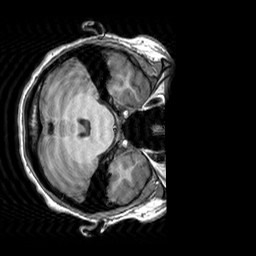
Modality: T1w
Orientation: axial
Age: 21
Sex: female
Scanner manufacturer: siemens
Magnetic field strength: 3 T
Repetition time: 2.3 s
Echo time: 0.00303 s